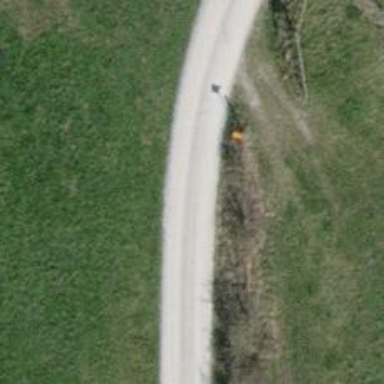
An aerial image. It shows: Track with compacted grade2 surface.